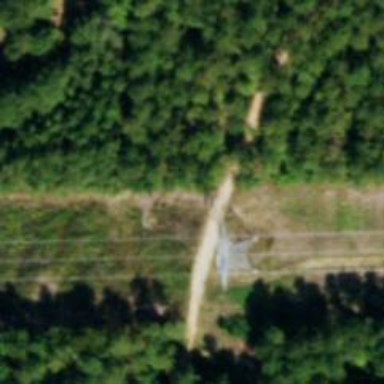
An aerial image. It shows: Lattice structure tower used for power transmission.